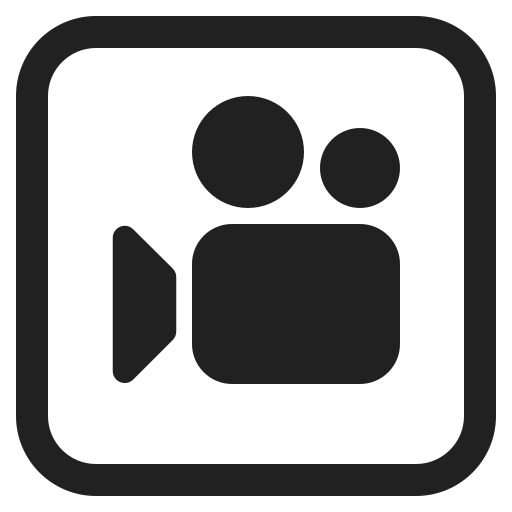
cinema high contrast